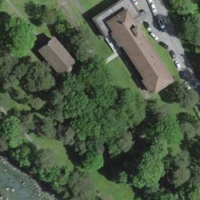
EUNIS habitat code: 41
Species observed at this site:
Cephalanthera longifolia